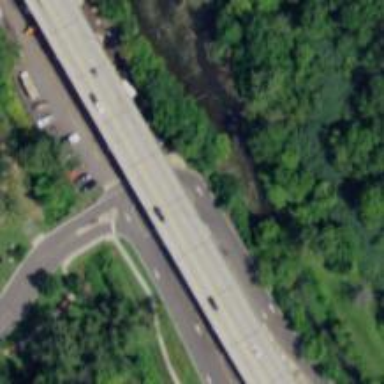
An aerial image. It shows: Trunk highway bridge.